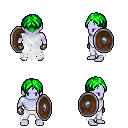
a pixel art fantasy rpg character, male body template, dark elf, purple skin, white tattered cape, white pants, green parted hairstyle, metal gloves, shield, four views (front, back, left, right), 2x2 character sprite sheet, small pixel art, hard edges, no anti-aliasing